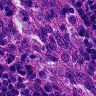
Metastatic tissue present: no